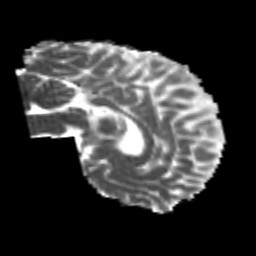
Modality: MD
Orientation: sagittal
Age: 25
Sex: male
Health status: healthy
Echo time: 0.074 s